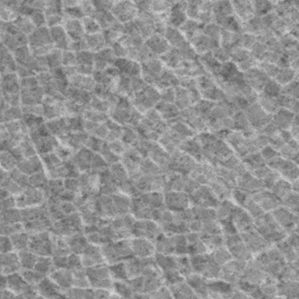
Label: frost